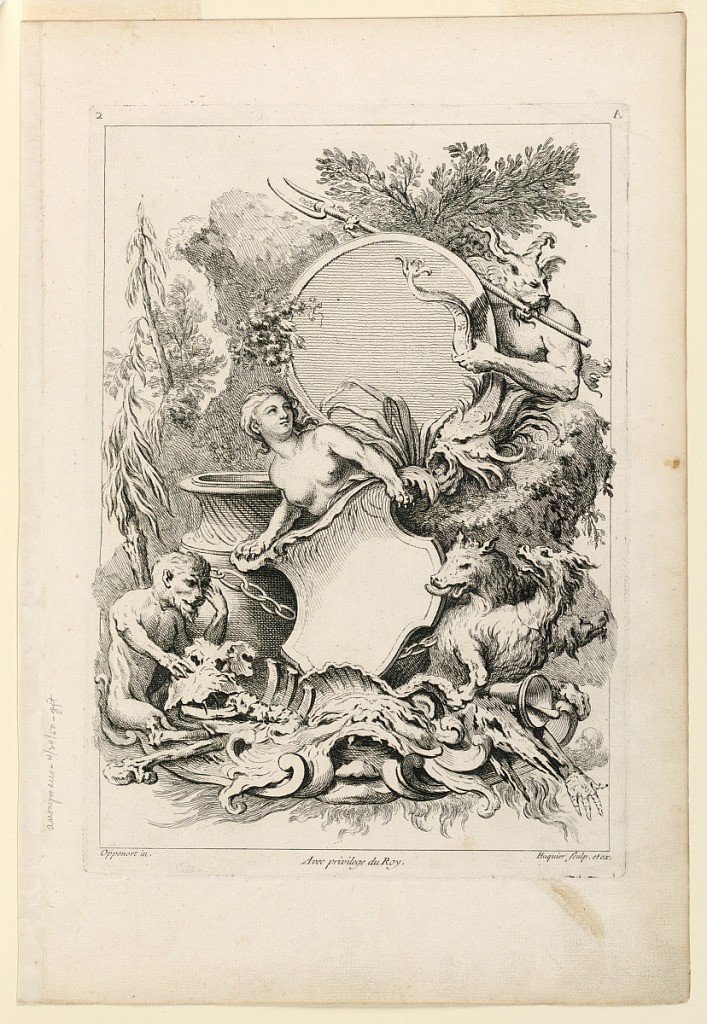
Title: Page Two from "Premier Livre De Differents morceaux A l'Usage de tous ceux qui s'appliquent aux beuax Arts Inventé Par G.M. Oppenort Architecte du Roy Et Gravé par Huquier," Serie A (Moyen Oppenord)
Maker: Gilles-Marie Oppenord, French, 1672–1742
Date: after 1751
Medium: Etching on paper
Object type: Print
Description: In a landscape a nymph with a shield, a monkey, a satyr, and two wolves arranged in an artful arrangement with vases, cartouches, and implements. Inscribed, lower left: "Oppenort inv." lower right: "Huquier sculp. et ex"; center: "Avec privilege du Roy"; upper left: "2"; upper right "A".